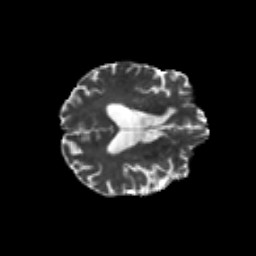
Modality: T2w
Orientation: axial
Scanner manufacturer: siemens
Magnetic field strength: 3 T
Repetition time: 6.8 s
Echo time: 0.093 s